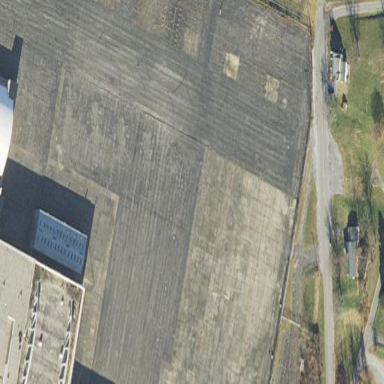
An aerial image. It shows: Apron at the airport.